Interaction volume radius: 10 \u00c5
Interaction volume height: 15 \u00c5
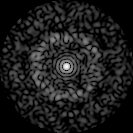
Disorder parameter: 0.829